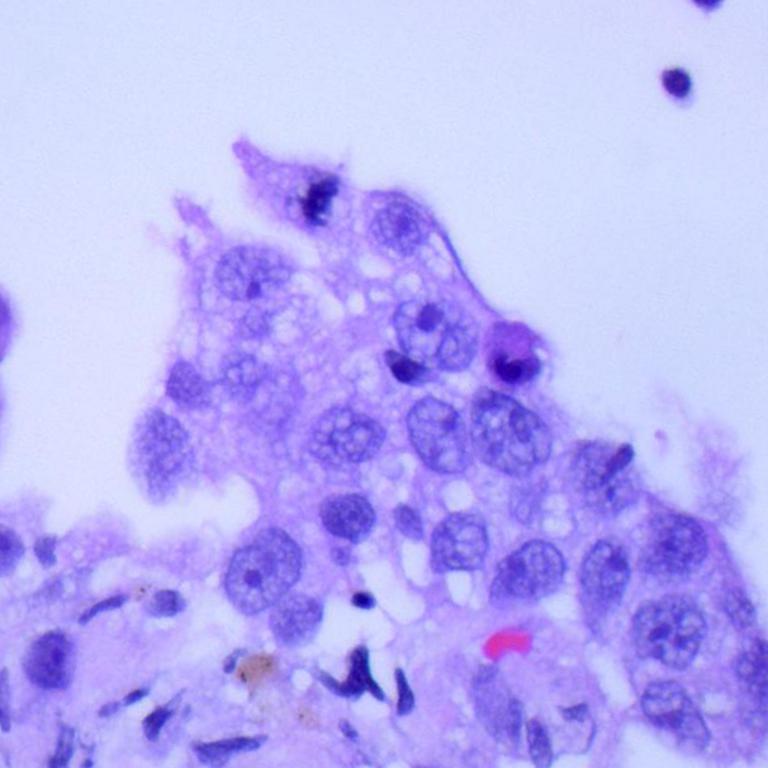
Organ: lung
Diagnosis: adenocarcinomas